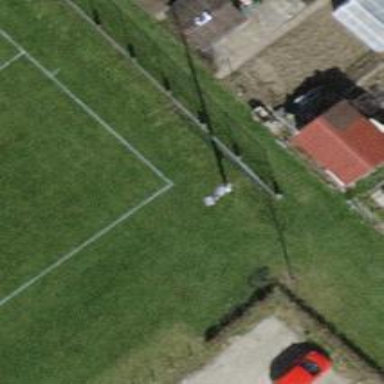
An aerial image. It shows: Mast structure.